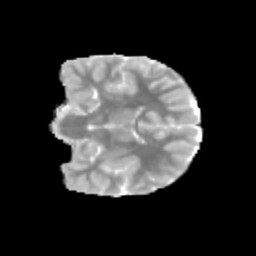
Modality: MD
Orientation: coronal
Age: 11
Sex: male
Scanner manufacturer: siemens
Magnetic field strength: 3 T
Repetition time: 3.8 s
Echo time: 0.07 s